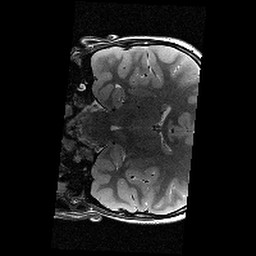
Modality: T2w
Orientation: coronal
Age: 9
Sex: male
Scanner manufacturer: siemens
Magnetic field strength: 3 T
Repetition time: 9.23 s
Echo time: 0.067 s